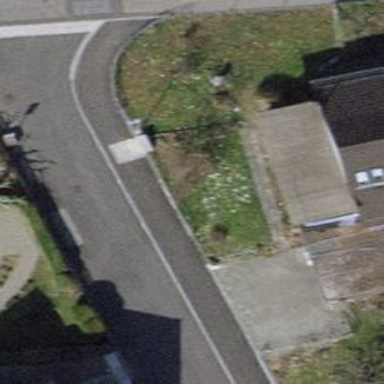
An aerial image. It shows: Street cabinet.